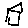
Label: house